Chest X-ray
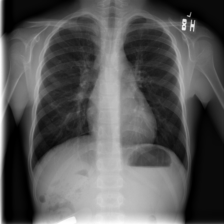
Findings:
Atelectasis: negative
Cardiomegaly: negative
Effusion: negative
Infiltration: negative
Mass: negative
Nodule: negative
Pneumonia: negative
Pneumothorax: negative
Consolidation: negative
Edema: negative
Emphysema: negative
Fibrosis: negative
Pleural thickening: negative
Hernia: negative